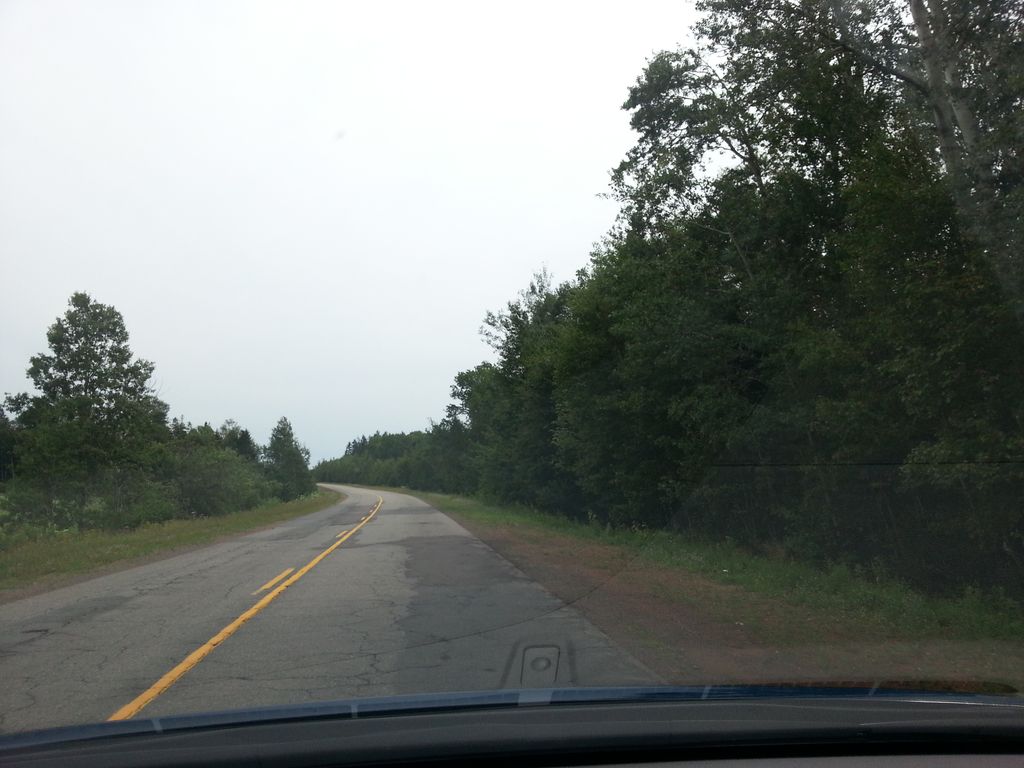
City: charlottetown